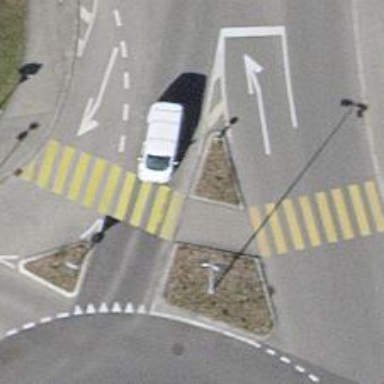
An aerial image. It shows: Uncontrolled zebra crossing with notable zebra markings.